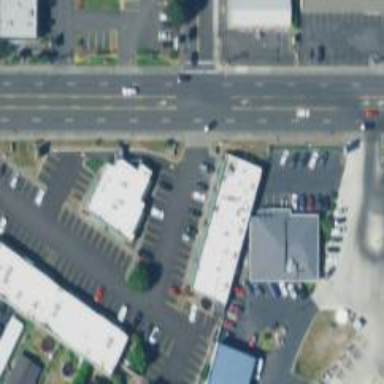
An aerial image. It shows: Parking space is available.